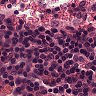
Metastatic tissue present: no